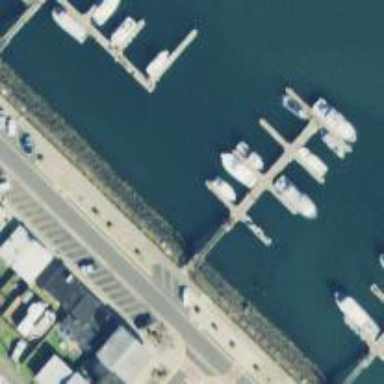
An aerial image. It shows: Pier with mooring facilities.